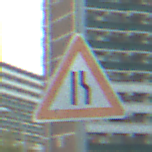
Verkehrszeichen: EinseitigVerengteFahrbahnRechts
Umgebung: Outdoor, Urban
Tageszeit: MorningAfternoon
Wetter: PartlyCloudy
Licht: Natural
Jahreszeit: NotSpecified
Kontrast: LowContrast